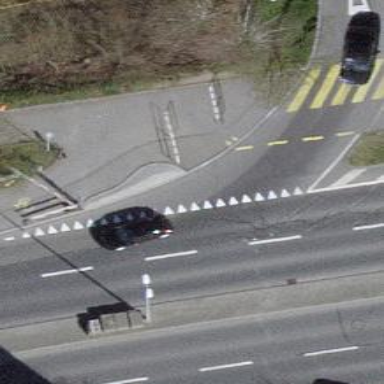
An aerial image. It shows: Road with "give way" sign.